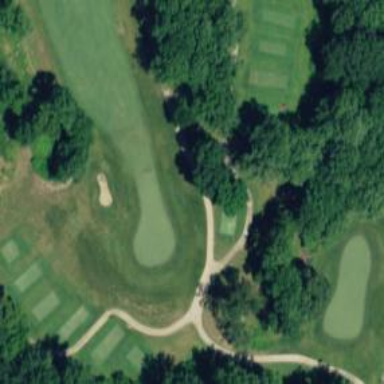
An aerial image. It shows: Path for both road and golf.